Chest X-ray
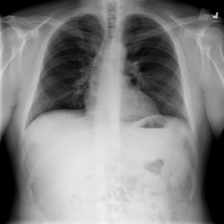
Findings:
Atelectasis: negative
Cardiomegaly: negative
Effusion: negative
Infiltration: negative
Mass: negative
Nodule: negative
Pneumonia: negative
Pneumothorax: negative
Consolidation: negative
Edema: negative
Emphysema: negative
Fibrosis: negative
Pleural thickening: negative
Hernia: negative